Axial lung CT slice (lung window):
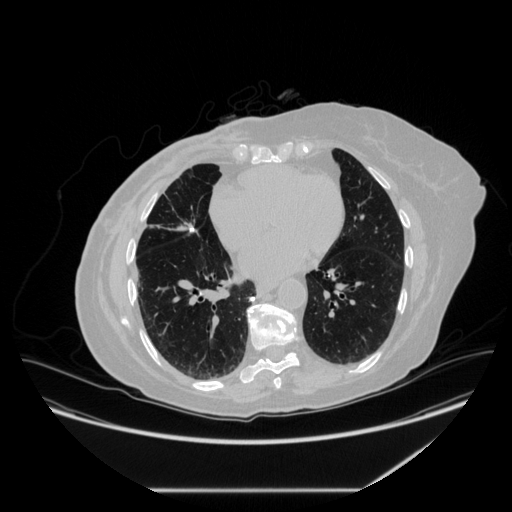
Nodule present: yes
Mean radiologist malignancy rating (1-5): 1.25